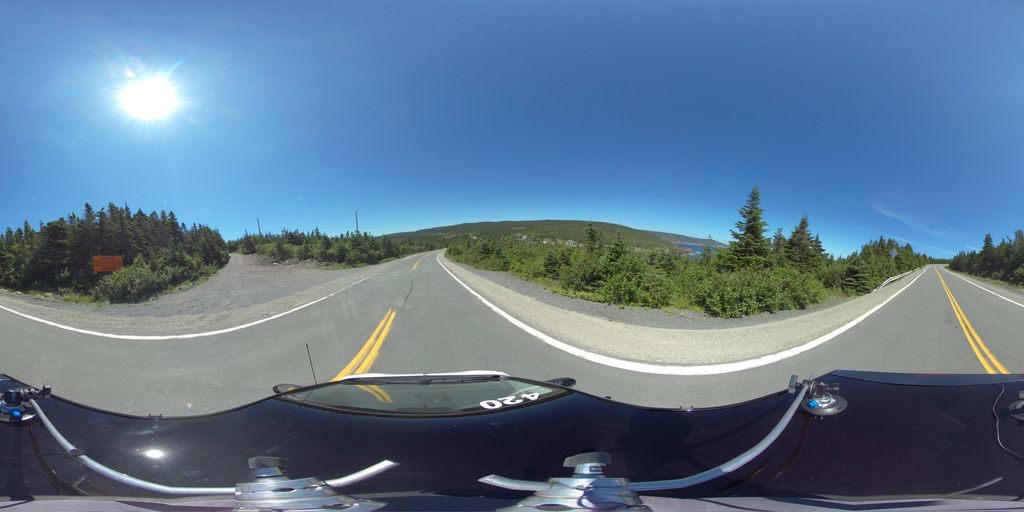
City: st_johns